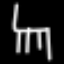
Label: chair